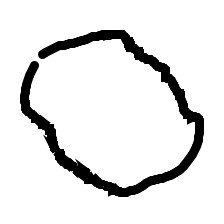
Shape: circle